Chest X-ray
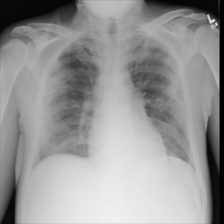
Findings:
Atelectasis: negative
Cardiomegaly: negative
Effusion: negative
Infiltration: positive
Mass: negative
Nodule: negative
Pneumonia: negative
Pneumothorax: negative
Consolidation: negative
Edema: negative
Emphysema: negative
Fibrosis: negative
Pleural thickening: negative
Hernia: negative